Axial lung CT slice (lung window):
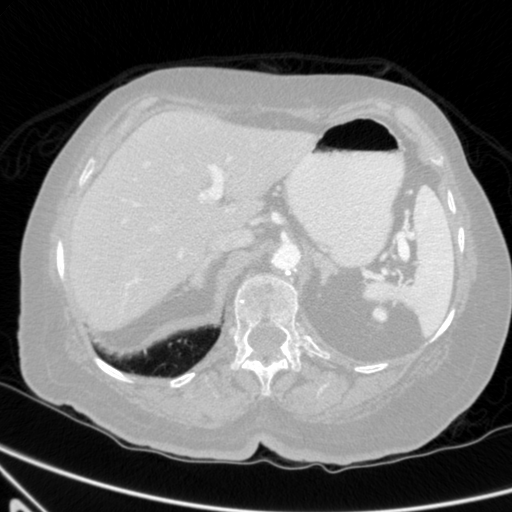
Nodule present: no